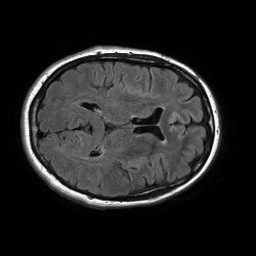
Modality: FLAIR
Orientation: axial
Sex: female
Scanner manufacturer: philips
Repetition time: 11 s
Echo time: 0.125 s